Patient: sex M, age 66
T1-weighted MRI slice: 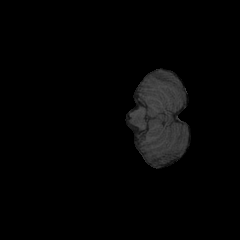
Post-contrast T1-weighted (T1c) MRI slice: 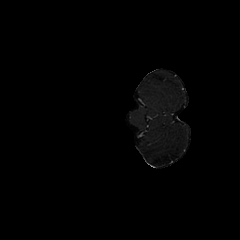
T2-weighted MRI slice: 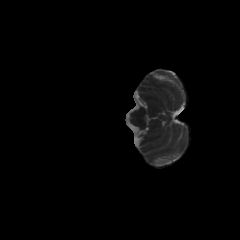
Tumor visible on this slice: no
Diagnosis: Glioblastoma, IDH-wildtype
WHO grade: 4